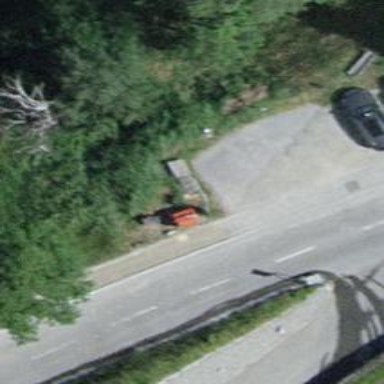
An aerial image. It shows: Bus stop with platform for public transport.